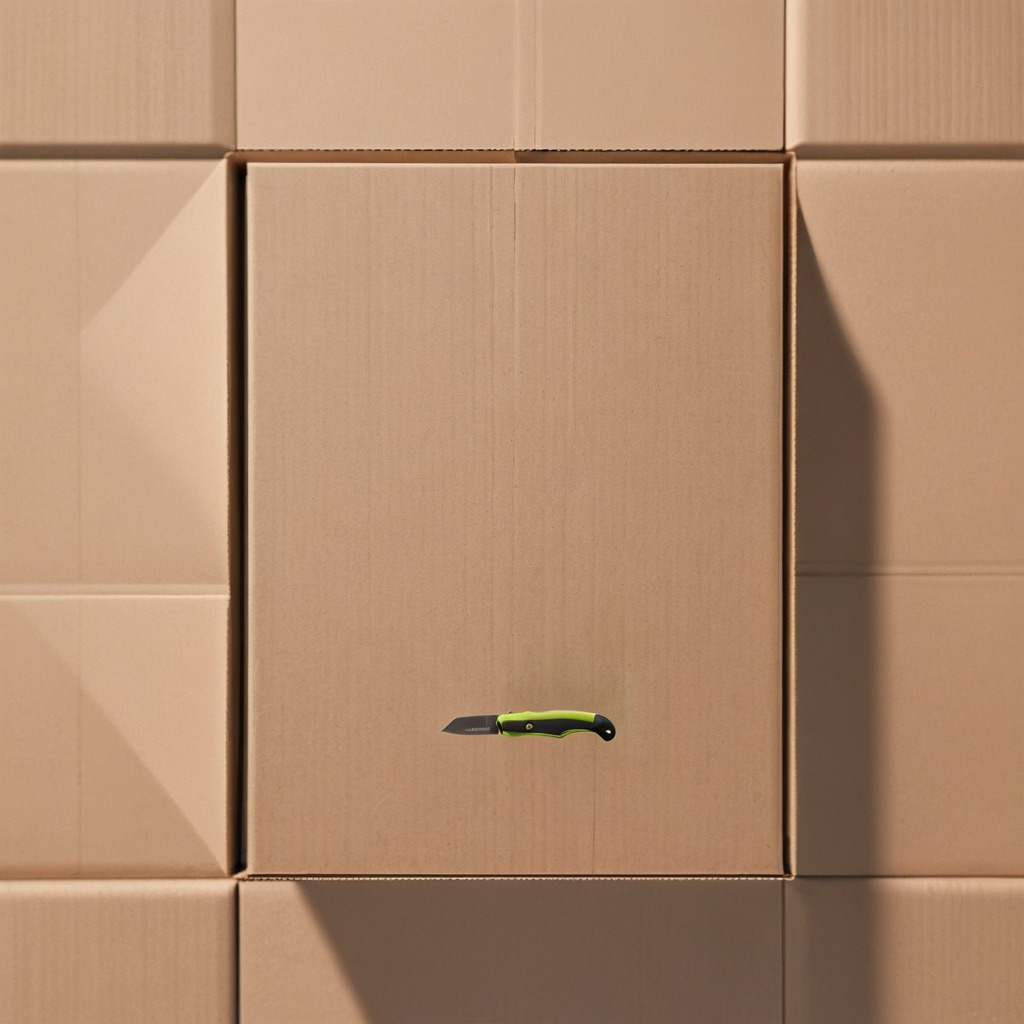
A utility knife lying on a clean dry cardboard box surface in an outdoor workshop during daytime bright natural light soft shadows slightly creased but